Interaction volume radius: 10 \u00c5
Interaction volume height: 10 \u00c5
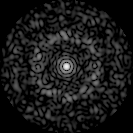
Disorder parameter: 0.8425